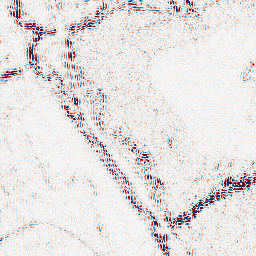
Category: wavelet
Decomposition family: wavelet_dwt
Decomposition parameters: wavelet: sym4
level: 2
Upsampling method: cubic_catmull_rom
Upsampling parameters: scale: 2
Upsampling scale: 2